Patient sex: M
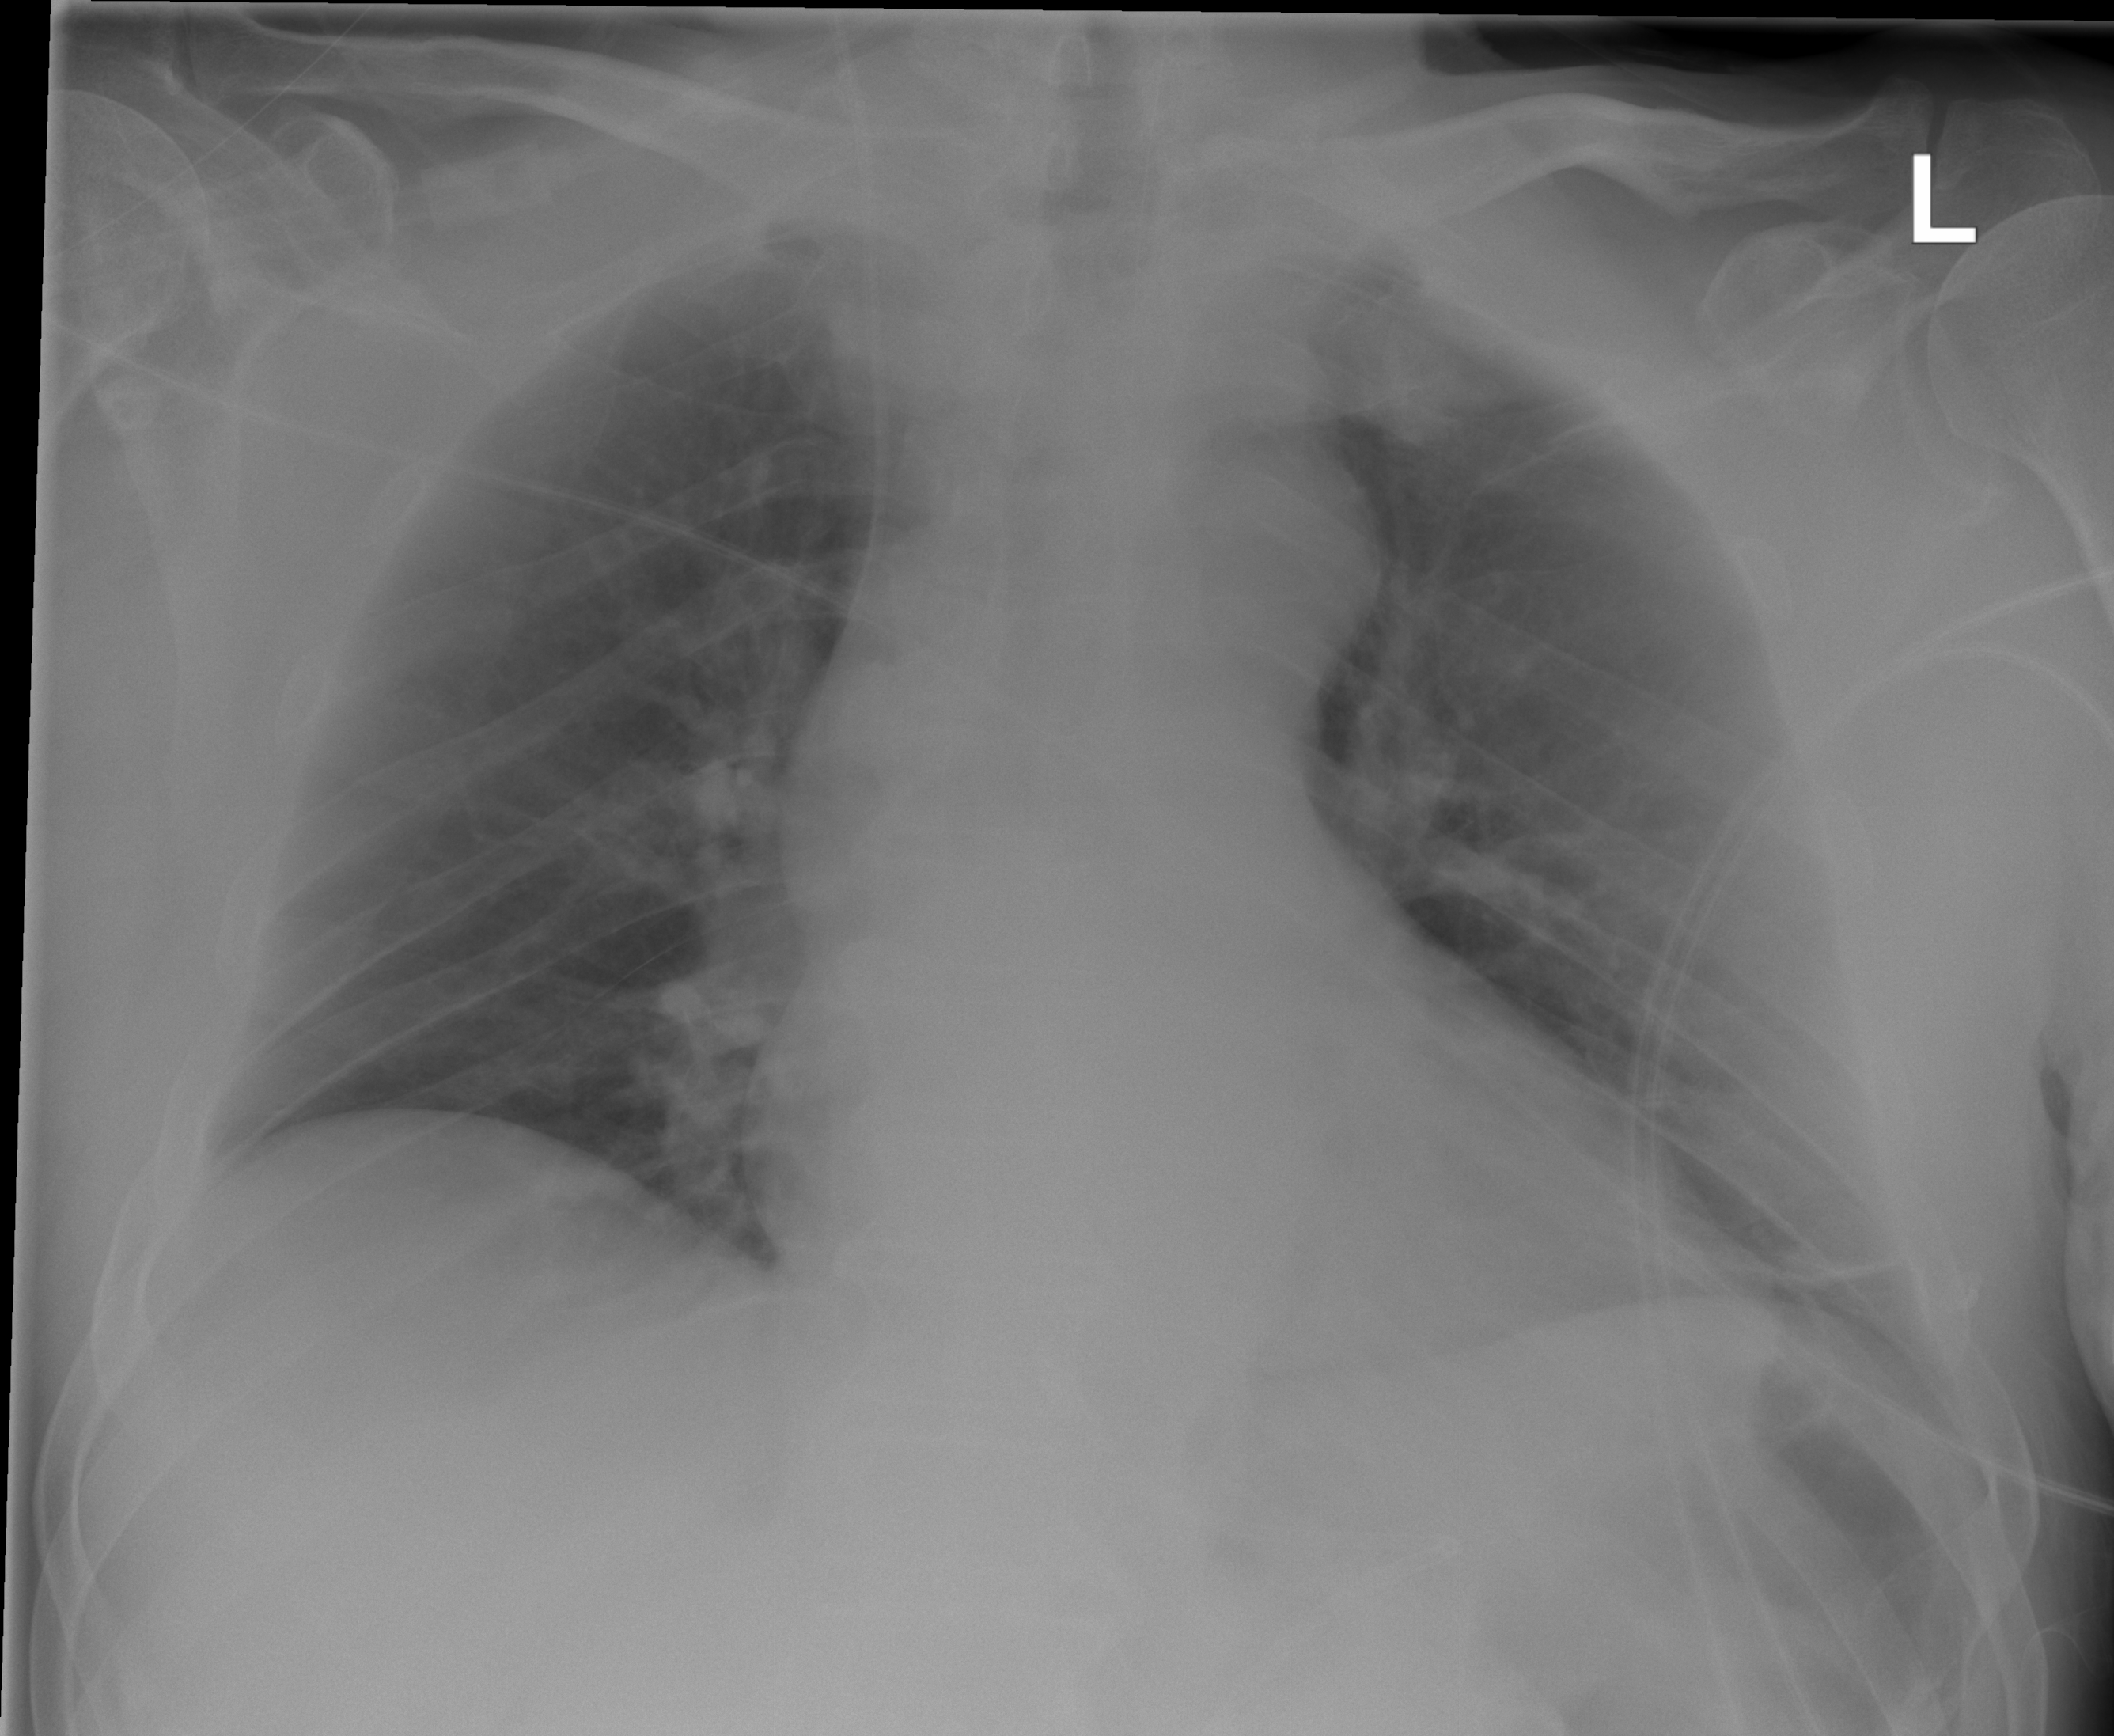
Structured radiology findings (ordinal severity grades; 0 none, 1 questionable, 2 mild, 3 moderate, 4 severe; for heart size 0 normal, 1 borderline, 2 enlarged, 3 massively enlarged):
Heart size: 2
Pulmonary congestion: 2
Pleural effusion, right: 0
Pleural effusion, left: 0
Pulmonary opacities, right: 0
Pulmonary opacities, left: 0
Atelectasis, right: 2
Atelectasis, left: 2